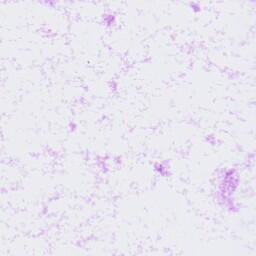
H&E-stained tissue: LymphNode